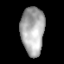
Tissue: lung
Cell type: Epithelial cells
Senescence score: 0.228
Nuclear area (px): 1104
Mean DAPI intensity: 170.347